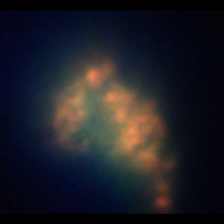
Taxon: Unknown_detritus
Group: Unknown